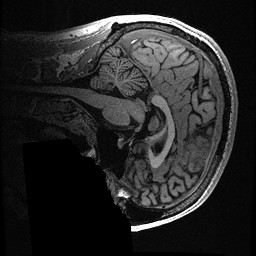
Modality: T1w
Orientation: sagittal
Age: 35
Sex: male
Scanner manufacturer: ge
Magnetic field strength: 3 T
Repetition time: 0.006952 s
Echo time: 0.00292 s